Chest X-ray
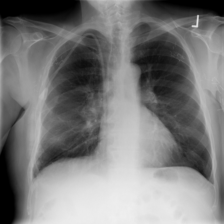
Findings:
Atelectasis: negative
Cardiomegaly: negative
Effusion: negative
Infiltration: negative
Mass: negative
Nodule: negative
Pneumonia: negative
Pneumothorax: negative
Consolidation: negative
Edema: negative
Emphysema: positive
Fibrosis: negative
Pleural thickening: negative
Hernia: negative